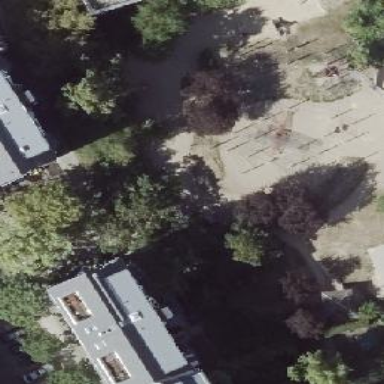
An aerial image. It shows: Playground featuring climbing frame.